Question: My code runs without any errors but it doesn't seem to be pulling any data from my SQL Server. When debugging I get the query string below. From my understanding it should select all from the table... let me know if I'm wrong I'm new to MVC thanks for the help

'''
<add name="RegionalSalesManConnection"
providerName="System.Data.SqlClient"
connectionString="Server=01DEV\SQLDEV01;Database=Caplugs_Nav_Data;Trusted_Connection=Yes" />
'''
'RegionalSalesManConnection.cs':
'''
public class RegionalSalesManConnection : DbContext
{
public RegionalSalesManConnection() : base("RegionalSalesManConnection") { }
public DbSet<RegionalSalesManagers> RegionalManagers { get; set; }
}
'''
'RegionalSalesManagers.cs':
'''
public class RegionalSalesManagers
{
[Key]
public string Code { get; set; }
public string Name { get; set; }
}
'''
'Index.cshtml':
'''
@model IEnumerable<MvcMobile.Models.RegionalSalesManagers>
<ul data-role="listview" data-filter="true">
@foreach(var item in Model) {
<li>@item.Code, @item.Name</li>
}
</ul>
'''
'HomeController.cs':
'''
private RegionalSalesManConnection db;
public HomeController()
{
db = new RegionalSalesManConnection();
}
public ViewResult Index() {
ViewBag.NumSessions = Sessions.All.Count;
var model = db.RegionalManagers.ToList();
return View(model);
}
'''
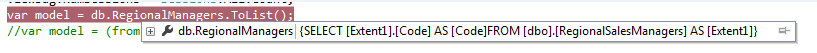
Answer: As you are using Code First are you dropping and recreating the database on every load? If so are you seeding any data into the table in question?
Here's an example of a Database Initializer class that will seed data:
'''
public class DatabaseInitializer : DropCreateDatabaseAlways<NameOfContext>
{
protected override void Seed(NameOfContext context)
{
SeedTestData(context);
base.Seed(context);
}
private static void SeedTestData(NameOfContext context)
{
var item = new Item
{
Id = 1
}
context.DatabaseObjectBeingAddedTo.Add(item);
}
}
'''
Then in your global.asax file add the following to your Application_Start() method:
'''
Database.SetInitializer(new DatabaseInitializer());
'''
'''
using Data.EntityConfigurations;
using Domain.Models;
using System.Data.Entity;
namespace Data.Contexts
{
public class ApplicationContext : DbContext
{
/// <summary>
/// Constructor
/// </summary>
public ApplicationContext()
: base("ConnectionStringName")
{ }
public DbSet<RegionalSalesManager> RegionalSalesManagers { get; set; }
protected override void OnModelCreating(DbModelBuilder modelBuilder)
{
modelBuilder.Configurations.Add(new RegionalSalesManagerConfiguration());
base.OnModelCreating(modelBuilder);
}
}
}
'''
'''
using Domain.Models;
using System.ComponentModel.DataAnnotations.Schema;
using System.Data.Entity.ModelConfiguration;
namespace Data.EntityConfigurations
{
public class RegionalSalesManagerConfiguration : EntityTypeConfiguration<RegionalSalesManager>
{
public RegionalSalesManagerConfiguration()
{
//Table
ToTable("RegionalSalesManagers");
//Primary key
HasKey(e => e.Id);
//Properties
Property(e => e.Id).HasColumnName("RegionalSalesManagerId").HasDatabaseGeneratedOption(DatabaseGeneratedOption.Identity);
}
}
}
'''